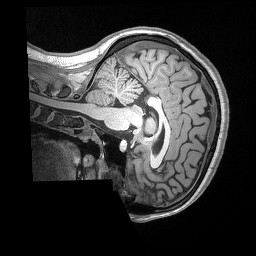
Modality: T1w
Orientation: sagittal
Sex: female
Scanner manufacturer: siemens
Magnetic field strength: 3 T
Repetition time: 2.53 s
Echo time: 0.00164 s